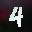
Label: 4